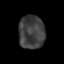
Tissue: prostate
Cell type: Myeloid cells
Senescence score: 0.3612
Nuclear area (px): 854
Mean DAPI intensity: 63.245